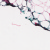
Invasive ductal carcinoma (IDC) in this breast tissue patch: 0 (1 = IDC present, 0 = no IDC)